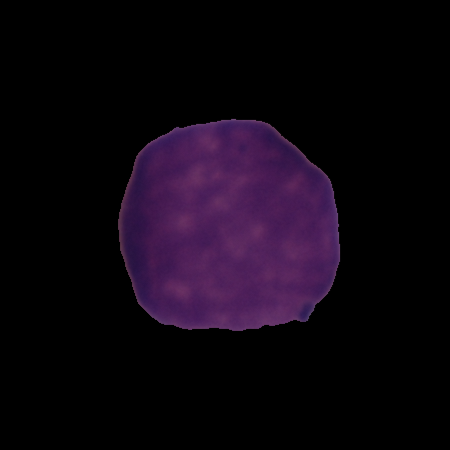
Label: cancer